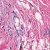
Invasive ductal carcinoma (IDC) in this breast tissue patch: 0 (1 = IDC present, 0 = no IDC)